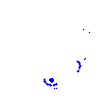
Particle: kaon